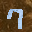
Label: 7